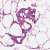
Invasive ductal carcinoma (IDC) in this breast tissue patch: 0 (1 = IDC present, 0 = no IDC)